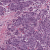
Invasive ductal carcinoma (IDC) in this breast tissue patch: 1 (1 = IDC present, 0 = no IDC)